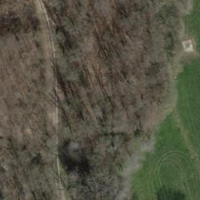
EUNIS habitat code: 41
Species observed at this site:
Lamium galeobdolon
Ajuga genevensis